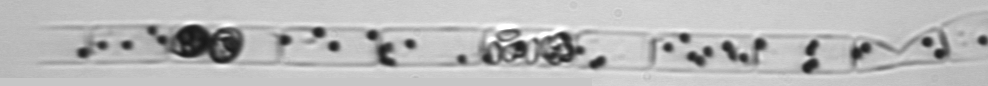
Label: Guinardia_delicatula_TAG_internal_parasite